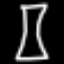
Label: hourglass